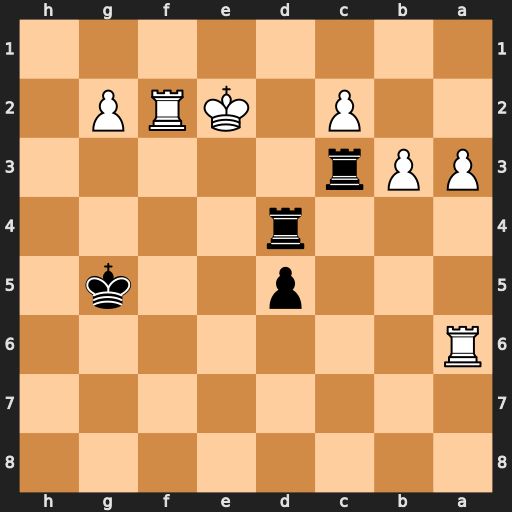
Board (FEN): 8/8/R7/3p2k1/3r4/PPr5/2P1KRP1/8
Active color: b
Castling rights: -
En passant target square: -
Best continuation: Rxc2+ Ke3 Re4+ Kd3 Rxf2